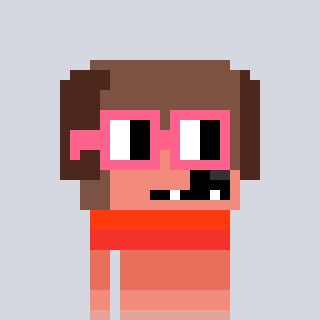
a pixel art character with square pink glasses, a dog-shaped head and a green-colored body on a cool background